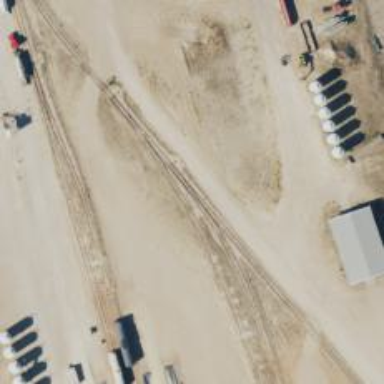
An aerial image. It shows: Rail spur service.